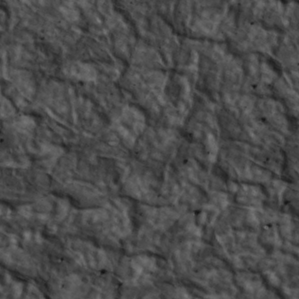
Label: non_frost